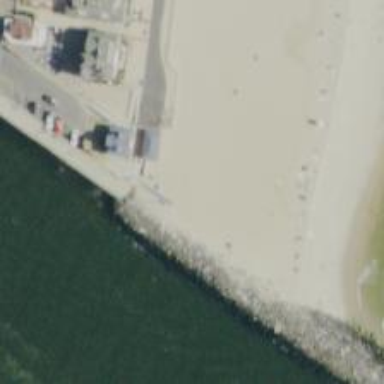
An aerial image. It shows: Breakwater structure.